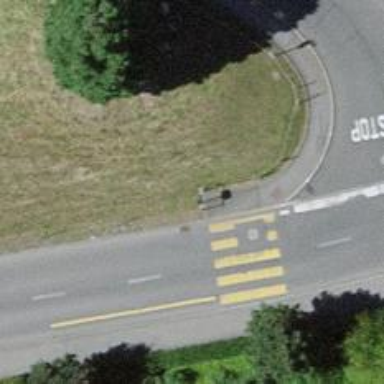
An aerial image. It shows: Kerb serving as barrier.